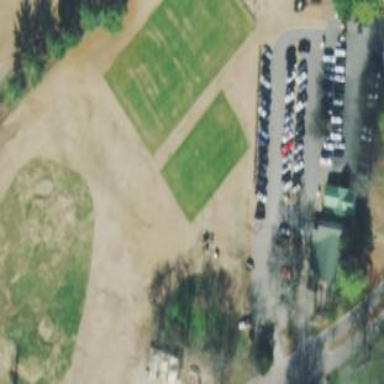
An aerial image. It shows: Golf tee on grassy land.